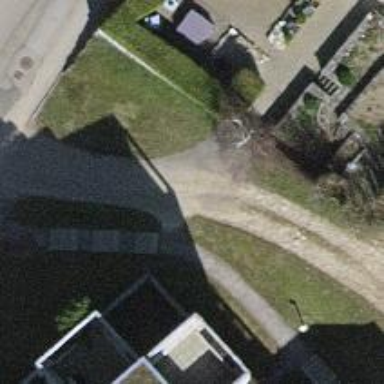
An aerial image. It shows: Set of steps on the road.